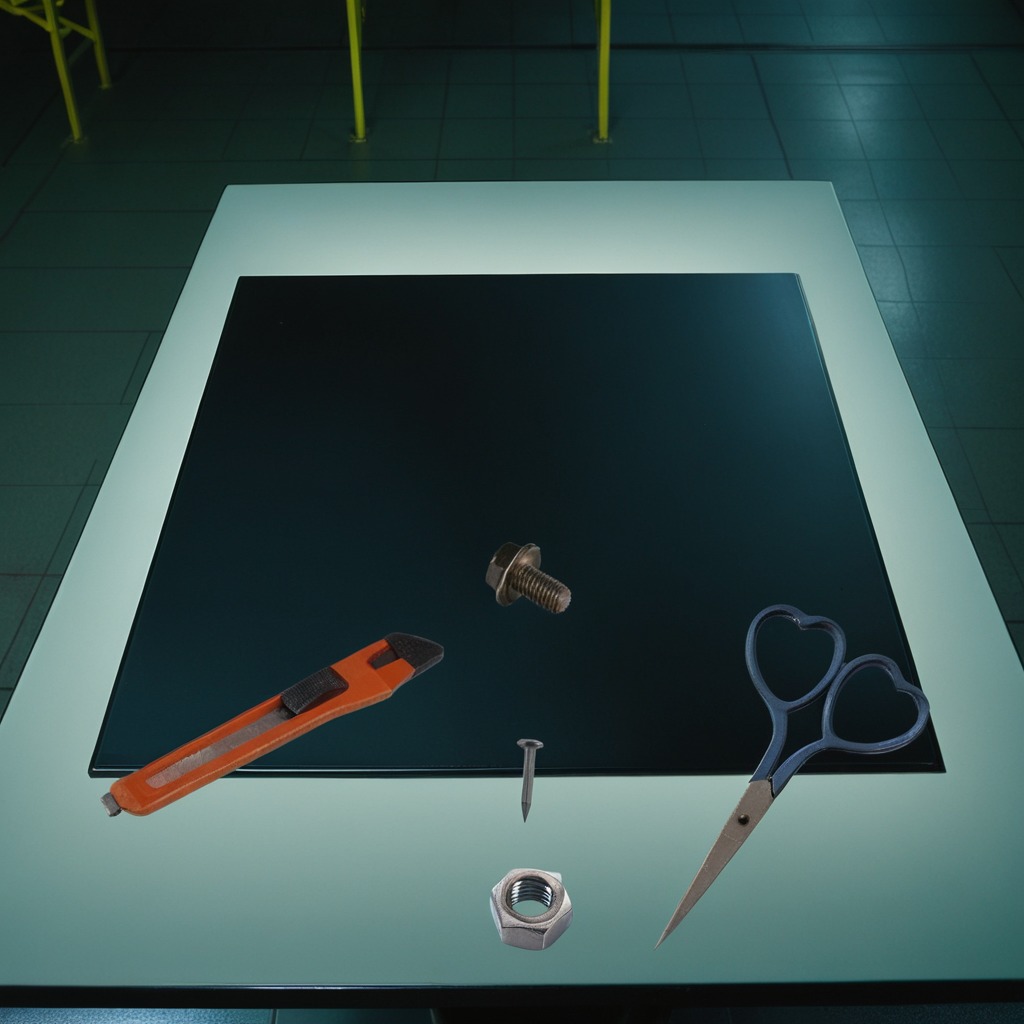
A utility knife, a metal machine screw, an iron nail, a pair of scissors, and a metal nut are lying on the clean empty table in a railway signal maintenance room lit by harsh overhead fluorescents.